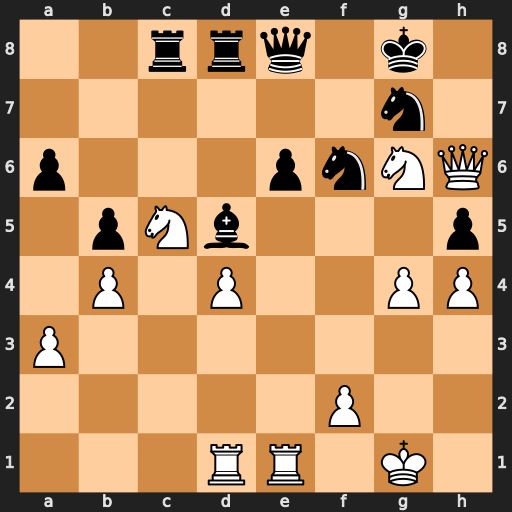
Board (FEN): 2rrq1k1/6n1/p3pnNQ/1pNb3p/1P1P2PP/P7/5P2/3RR1K1
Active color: w
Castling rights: -
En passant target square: -
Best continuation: Qh8+ Kf7 Ne5+ Ke7 Qxg7+